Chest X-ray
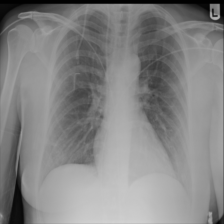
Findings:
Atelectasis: negative
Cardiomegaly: negative
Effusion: negative
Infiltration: negative
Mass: negative
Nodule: negative
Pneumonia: negative
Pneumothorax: negative
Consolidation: negative
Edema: negative
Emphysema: negative
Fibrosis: negative
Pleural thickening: negative
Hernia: negative